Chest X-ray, AP view. Patient: 68 years old, sex M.
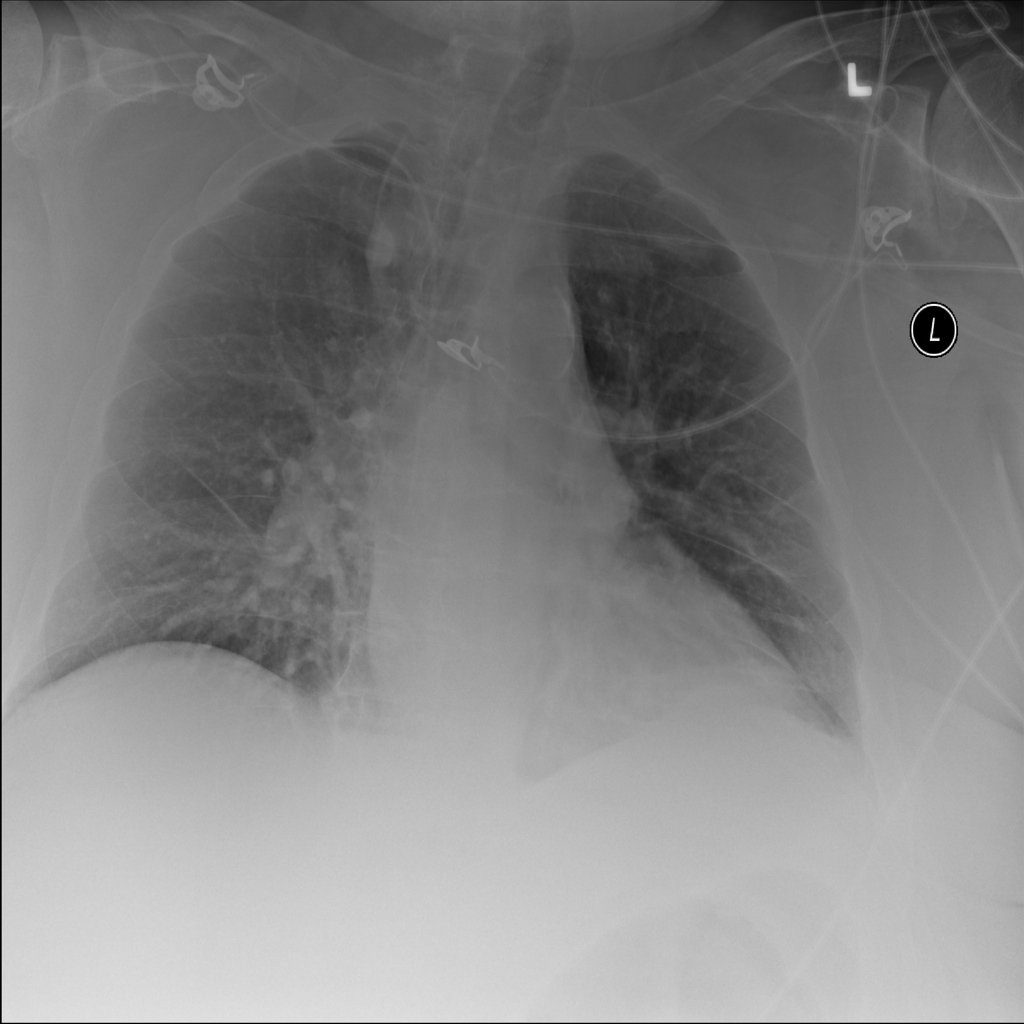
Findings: No Finding